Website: crate-barrel
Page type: billing-address
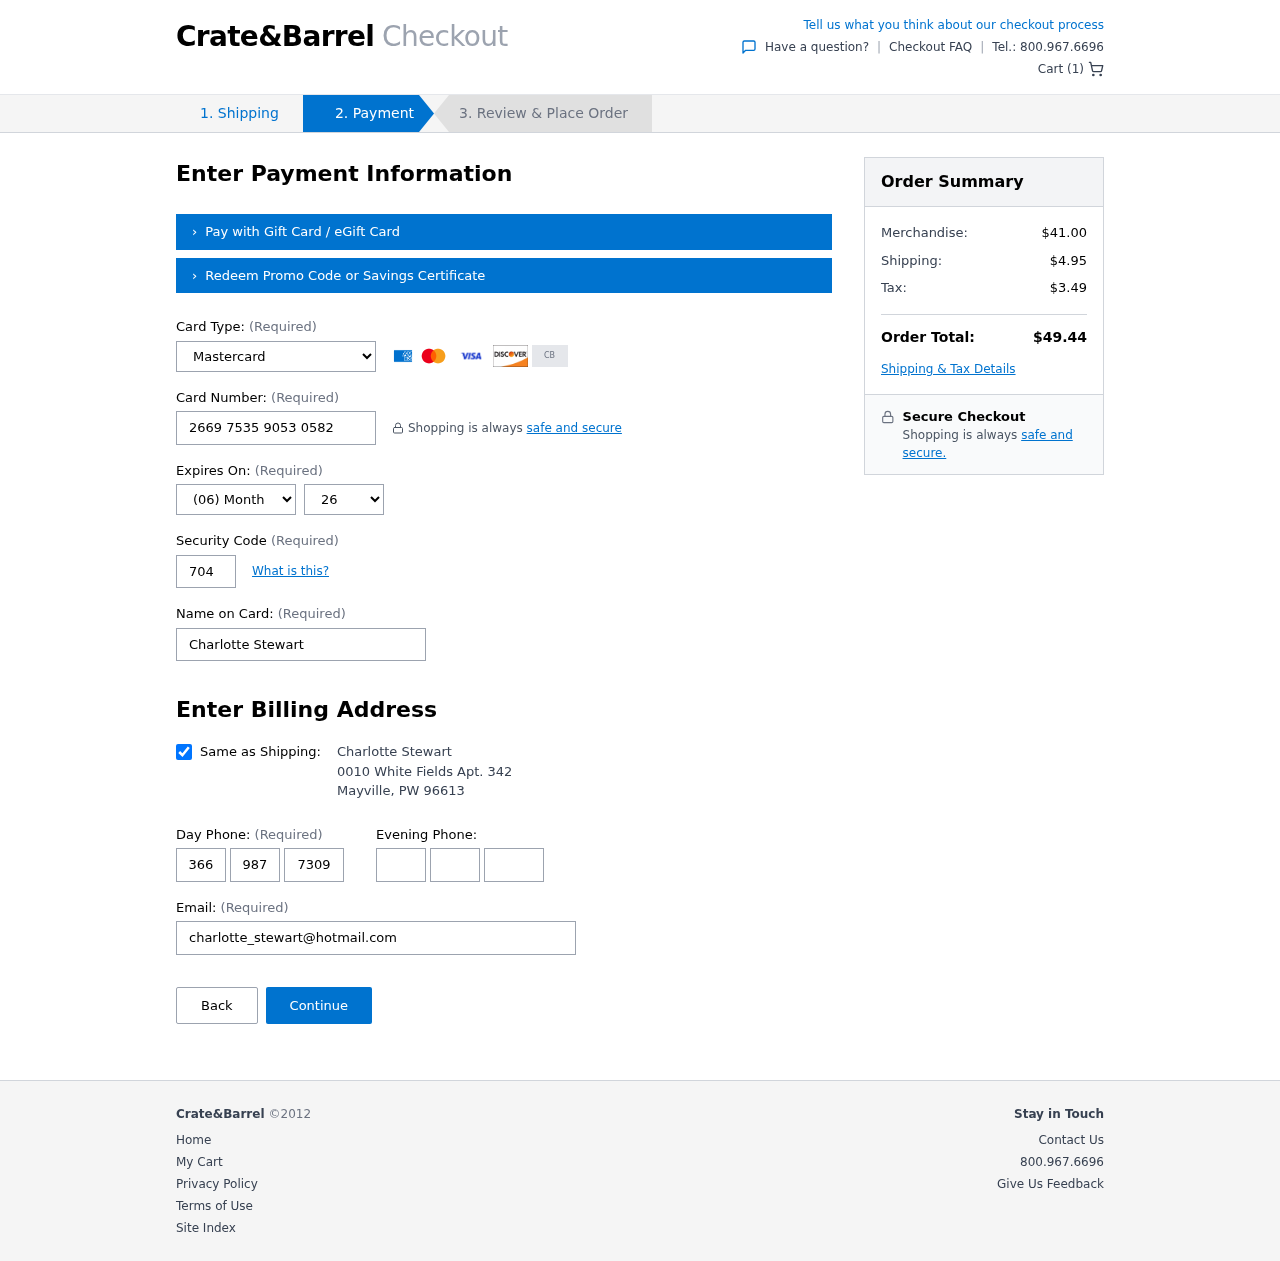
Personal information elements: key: PII_CARD_CVV
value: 704
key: PII_CARD_EXPIRY_MONTH
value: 06
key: PII_CARD_EXPIRY_YEAR
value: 26
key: PII_CARD_NUMBER
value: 2669 7535 9053 0582
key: PII_CARD_TYPE
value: Mastercard
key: PII_CITY
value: Mayville
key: PII_EMAIL
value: charlotte_stewart@hotmail.com
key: PII_FULLNAME
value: Charlotte Stewart
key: PII_PHONE_AREA
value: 366
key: PII_PHONE_PREFIX
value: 987
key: PII_PHONE_SUFFIX
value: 7309
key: PII_POSTCODE
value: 96613
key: PII_STATE_ABBR
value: PW
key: PII_STREET
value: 0010 White Fields Apt. 342
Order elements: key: ORDER_NUM_ITEMS
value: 1
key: ORDER_SUBTOTAL
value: $41.00
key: ORDER_SHIPPING_COST
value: $4.95
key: ORDER_TAX
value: $3.49
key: ORDER_TOTAL
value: $49.44